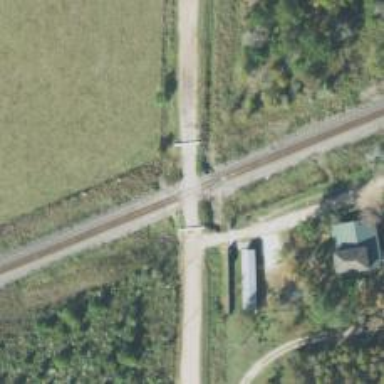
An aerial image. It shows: Level crossing with saltire markings.